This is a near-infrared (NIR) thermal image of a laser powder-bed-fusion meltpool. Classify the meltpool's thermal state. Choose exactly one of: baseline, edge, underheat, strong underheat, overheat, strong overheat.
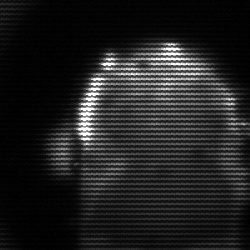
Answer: baseline